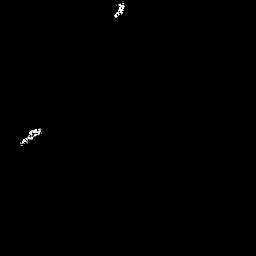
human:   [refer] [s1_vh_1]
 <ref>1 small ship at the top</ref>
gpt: <box>[[42, 0, 49, 7, 0]]</box>